Interaction volume radius: 10 \u00c5
Interaction volume height: 15 \u00c5
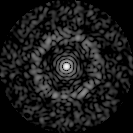
Disorder parameter: 0.8294